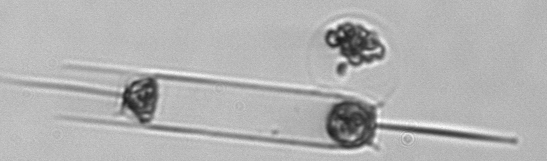
Label: Ditylum_brightwellii